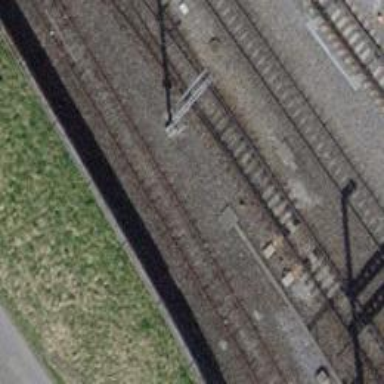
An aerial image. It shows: Railway switch.